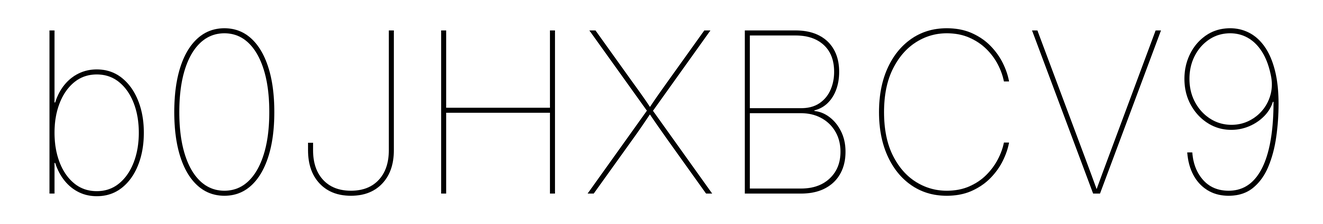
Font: Inter_Thin